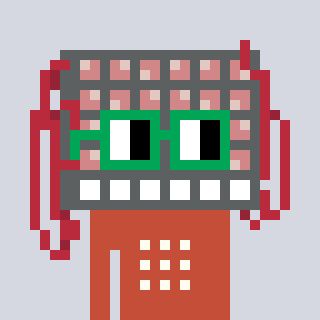
a pixel art character with square green glasses, a turing-shaped head and a rust-colored body on a cool background